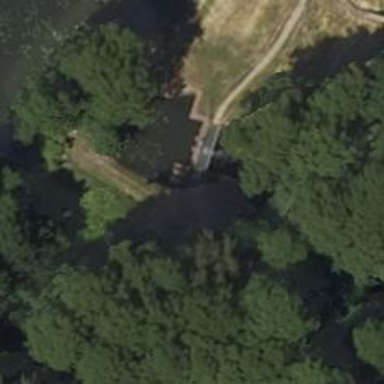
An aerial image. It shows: Path on metal bridge.